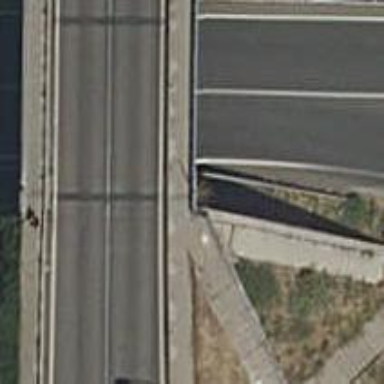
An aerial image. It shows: Sidewalk bridge over footway.